Field crop: maize
Growth stage: 2
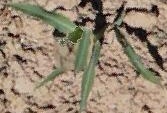
Species: maize